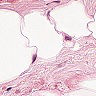
Metastatic tissue present: no